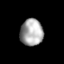
Tissue: lung
Cell type: Others
Senescence score: 0.1836
Nuclear area (px): 597
Mean DAPI intensity: 168.781